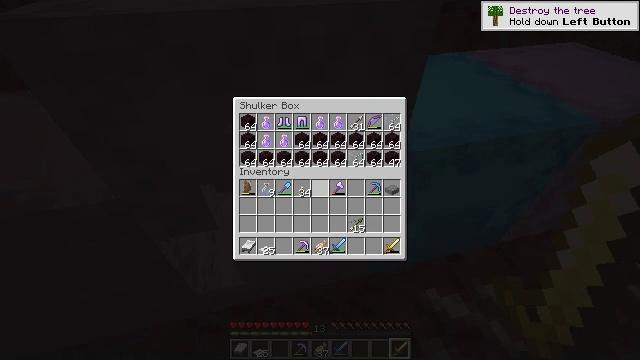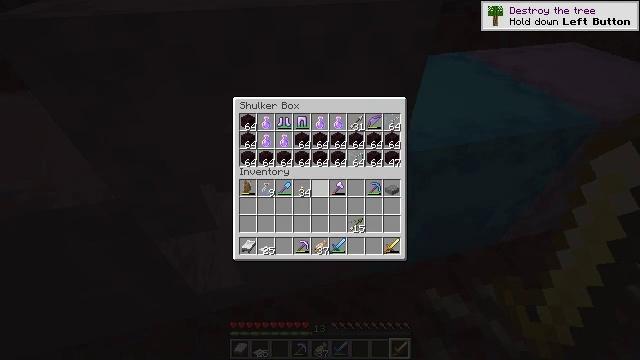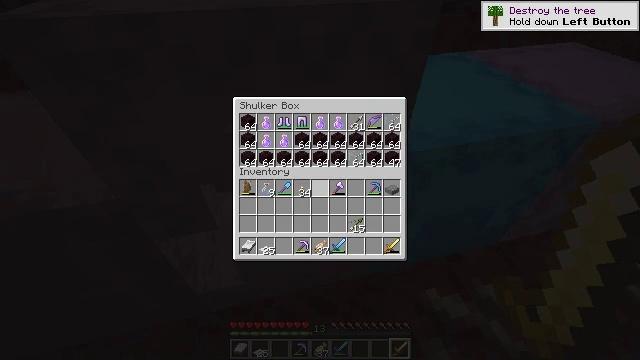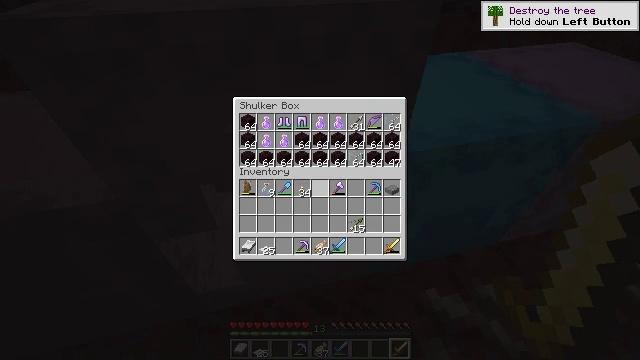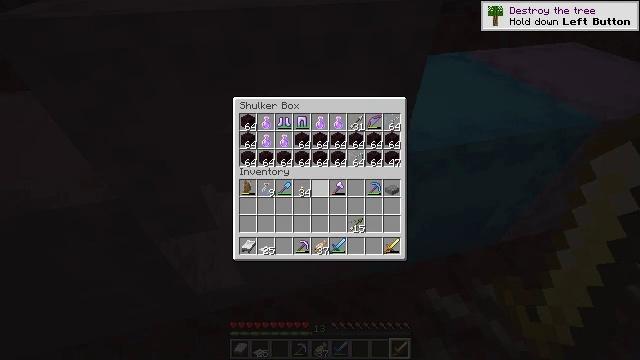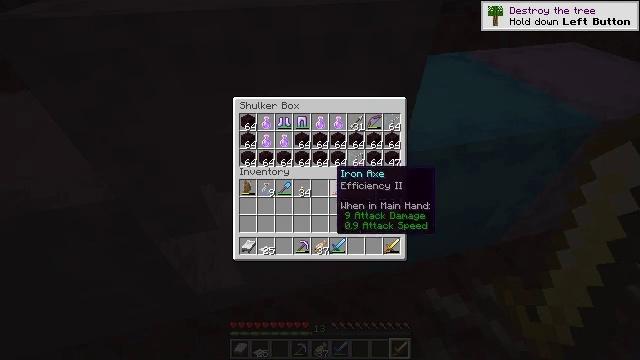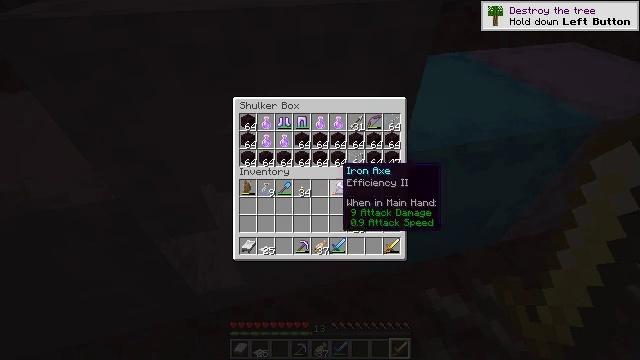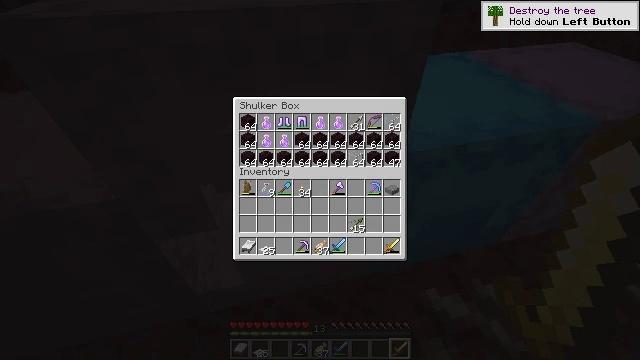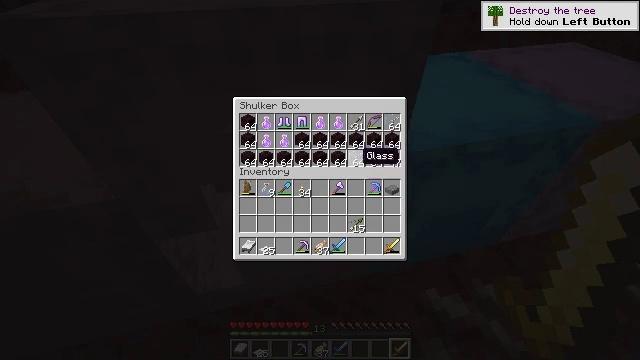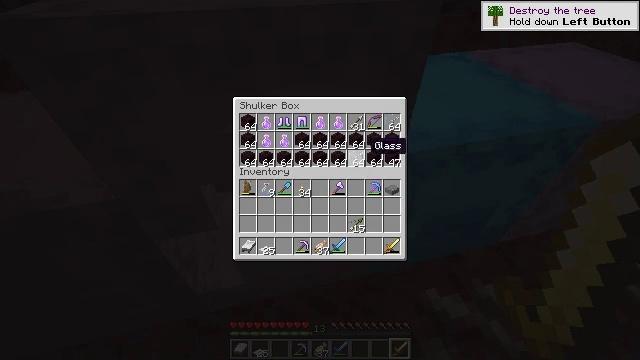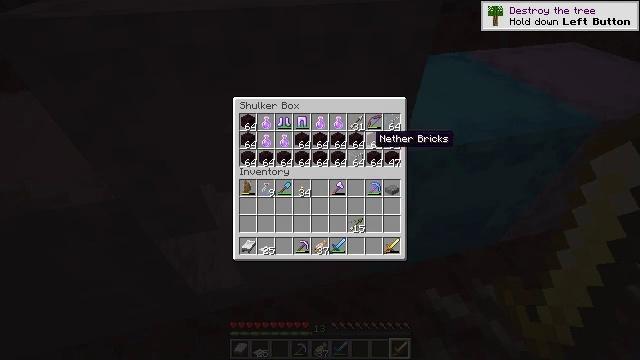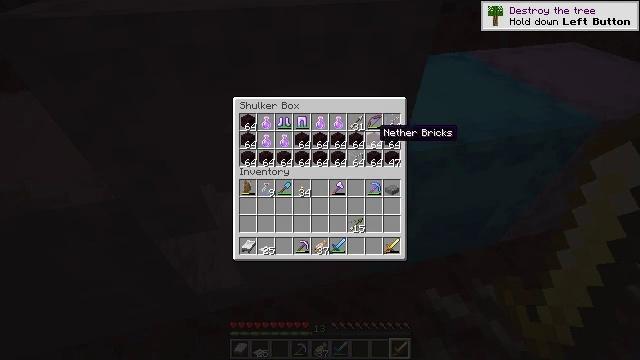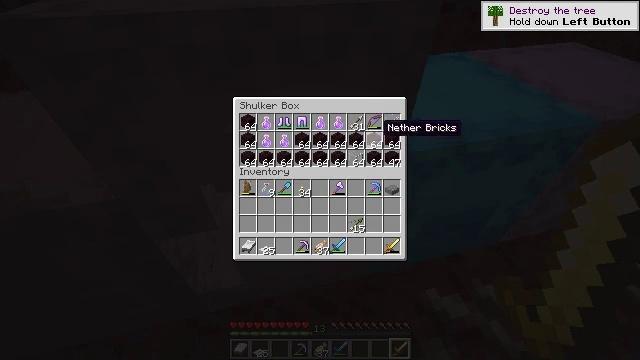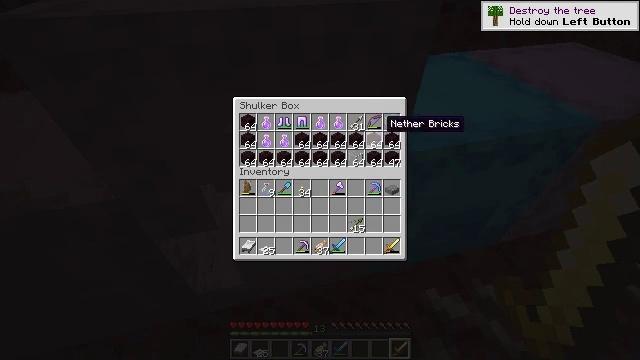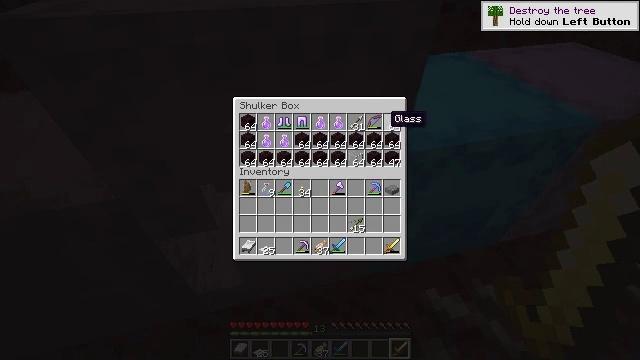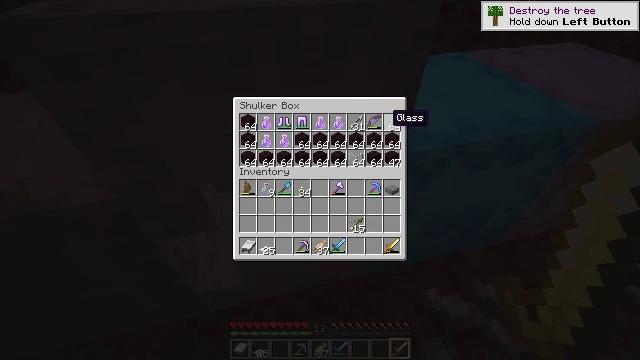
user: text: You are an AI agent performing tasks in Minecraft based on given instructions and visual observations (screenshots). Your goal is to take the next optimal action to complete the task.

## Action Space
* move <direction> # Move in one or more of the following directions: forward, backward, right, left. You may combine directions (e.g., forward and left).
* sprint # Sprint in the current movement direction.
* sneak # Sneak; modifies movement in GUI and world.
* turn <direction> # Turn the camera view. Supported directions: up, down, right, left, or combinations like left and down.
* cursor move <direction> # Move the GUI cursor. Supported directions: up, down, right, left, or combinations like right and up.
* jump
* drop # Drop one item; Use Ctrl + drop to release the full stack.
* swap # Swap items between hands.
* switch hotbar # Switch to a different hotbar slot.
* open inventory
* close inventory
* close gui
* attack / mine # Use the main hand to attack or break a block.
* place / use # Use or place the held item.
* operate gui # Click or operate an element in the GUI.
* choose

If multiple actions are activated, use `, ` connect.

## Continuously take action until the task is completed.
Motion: motion action
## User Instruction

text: Gather the shulker box for storage.
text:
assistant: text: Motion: sneak
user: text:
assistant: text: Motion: sneak
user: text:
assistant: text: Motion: sneak
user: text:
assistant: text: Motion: sneak
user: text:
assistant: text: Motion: no_op
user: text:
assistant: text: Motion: no_op
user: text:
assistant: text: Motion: cursor move right
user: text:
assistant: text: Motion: cursor move right and up
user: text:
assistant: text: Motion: cursor move right and up
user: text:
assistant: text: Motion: no_op
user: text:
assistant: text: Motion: no_op
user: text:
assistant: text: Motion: no_op
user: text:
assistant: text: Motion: no_op
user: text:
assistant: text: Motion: no_op
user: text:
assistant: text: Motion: no_op
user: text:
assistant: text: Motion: no_op
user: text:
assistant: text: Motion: no_op
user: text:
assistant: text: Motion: no_op
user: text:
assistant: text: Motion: cursor move left
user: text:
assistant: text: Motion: cursor move left
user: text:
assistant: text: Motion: no_op
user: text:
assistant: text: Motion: cursor move left
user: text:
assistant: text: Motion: cursor move left
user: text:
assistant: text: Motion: no_op
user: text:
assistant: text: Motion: no_op
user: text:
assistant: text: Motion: no_op
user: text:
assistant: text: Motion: no_op
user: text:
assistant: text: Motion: cursor move left
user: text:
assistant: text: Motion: cursor move left
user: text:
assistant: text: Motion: no_op